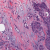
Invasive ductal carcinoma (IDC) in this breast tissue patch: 1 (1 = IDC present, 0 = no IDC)